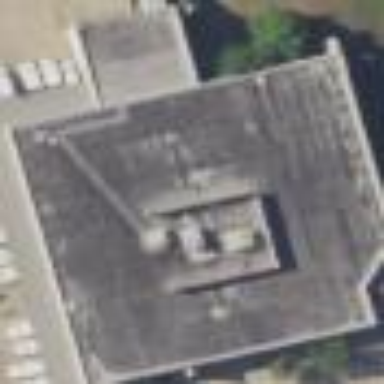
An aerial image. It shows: Post office building.